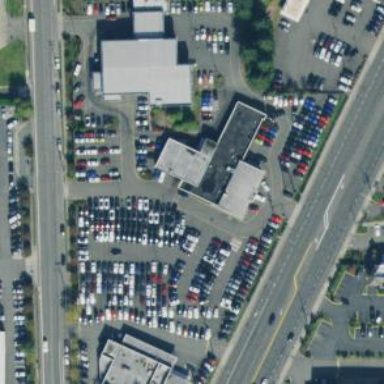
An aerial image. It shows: Commercial building.